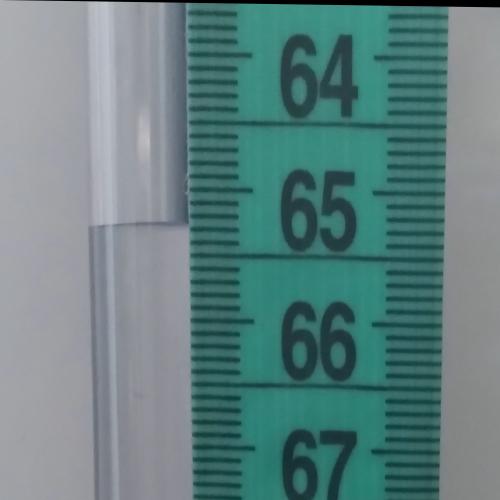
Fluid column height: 65.3 cm